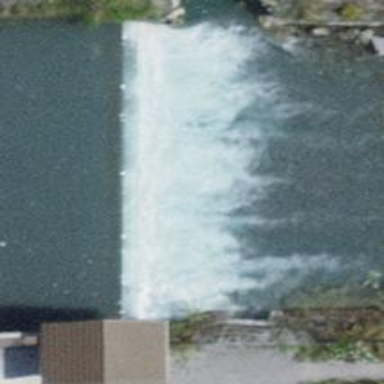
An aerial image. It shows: Weir in waterway.